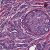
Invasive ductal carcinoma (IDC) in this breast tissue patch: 0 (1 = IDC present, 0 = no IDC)